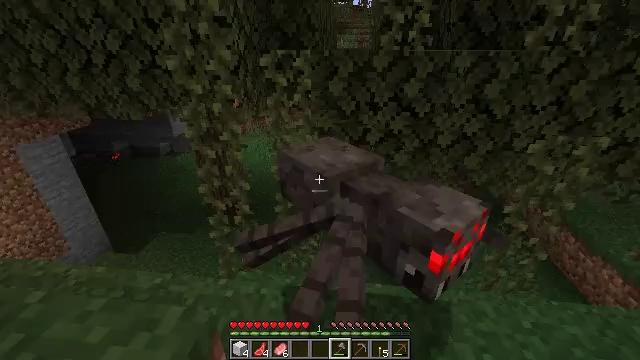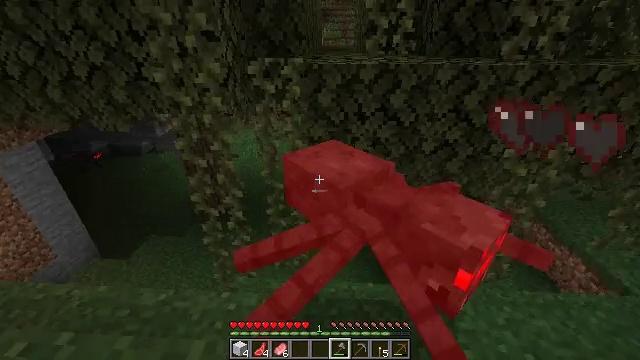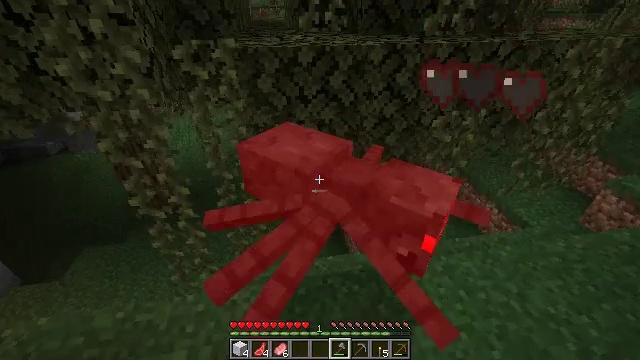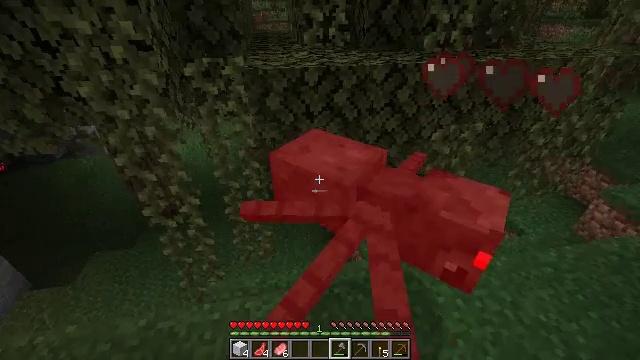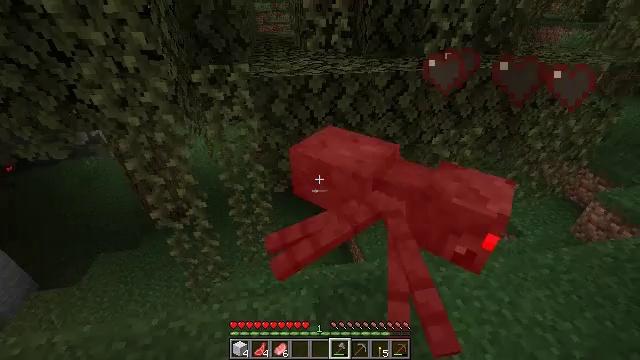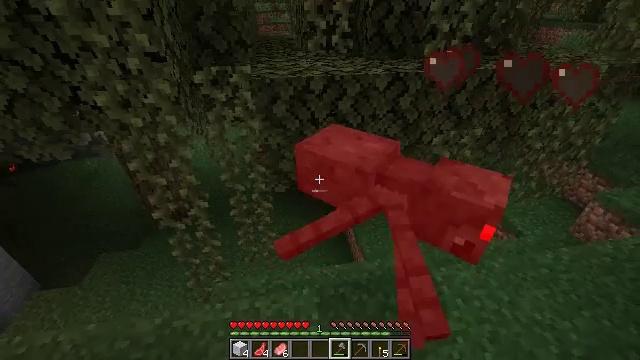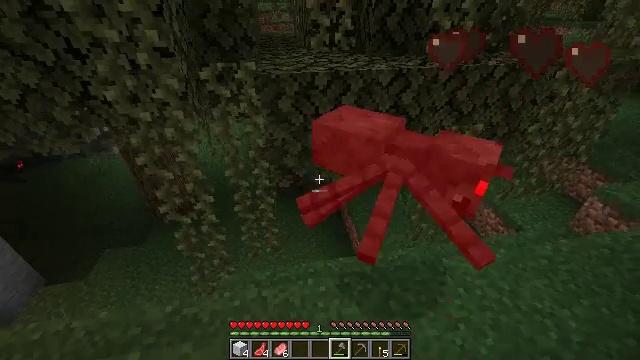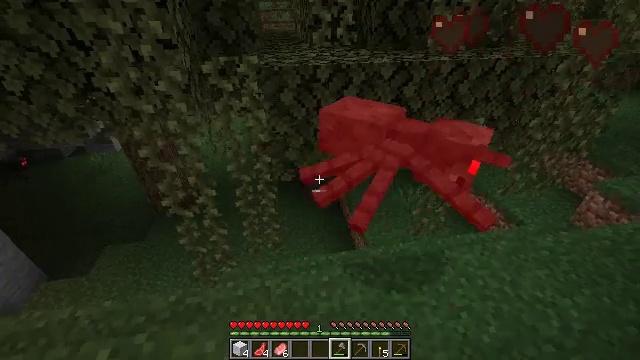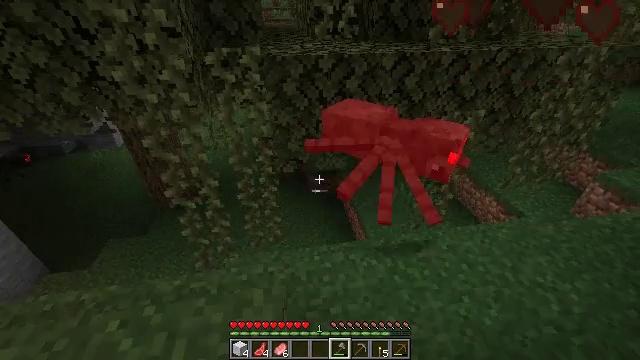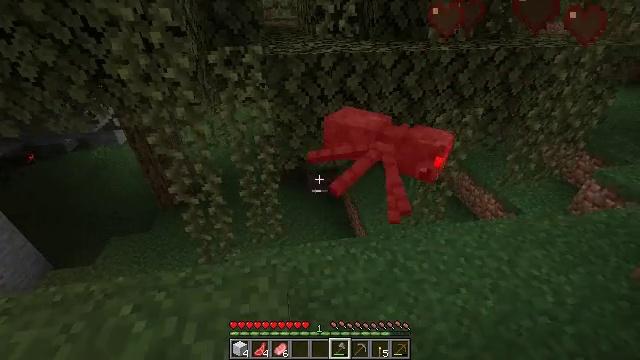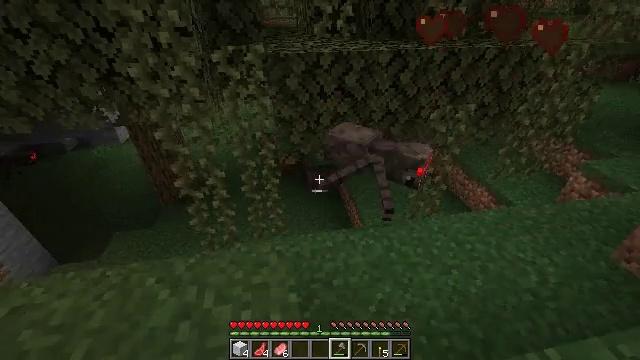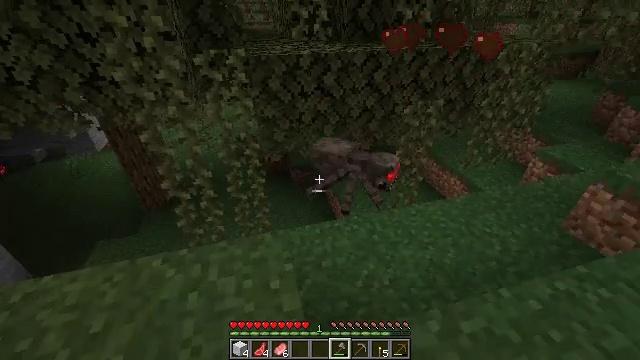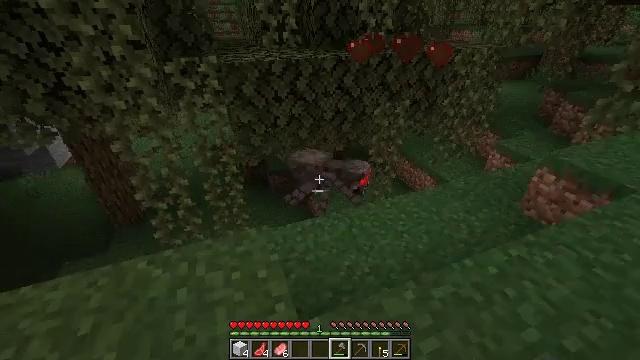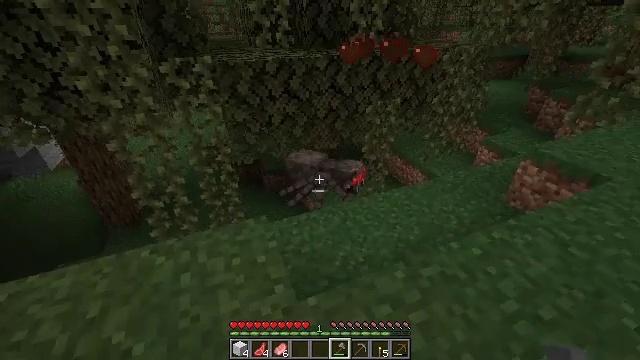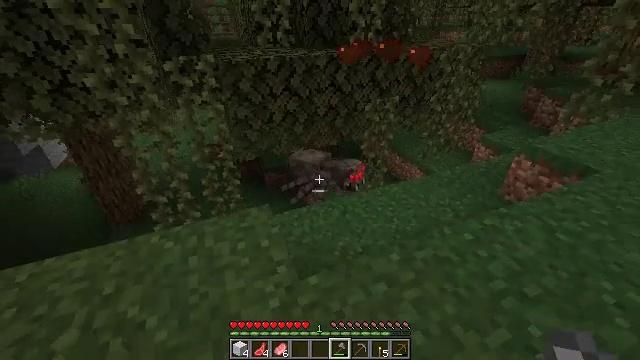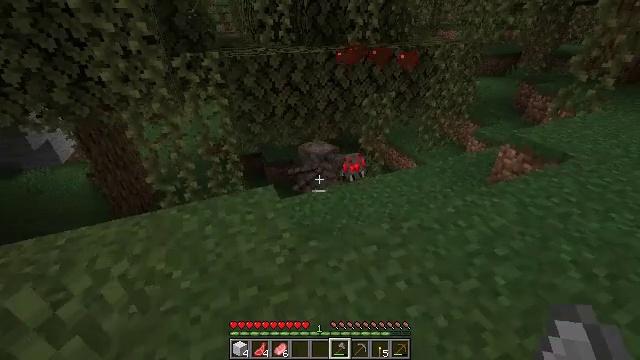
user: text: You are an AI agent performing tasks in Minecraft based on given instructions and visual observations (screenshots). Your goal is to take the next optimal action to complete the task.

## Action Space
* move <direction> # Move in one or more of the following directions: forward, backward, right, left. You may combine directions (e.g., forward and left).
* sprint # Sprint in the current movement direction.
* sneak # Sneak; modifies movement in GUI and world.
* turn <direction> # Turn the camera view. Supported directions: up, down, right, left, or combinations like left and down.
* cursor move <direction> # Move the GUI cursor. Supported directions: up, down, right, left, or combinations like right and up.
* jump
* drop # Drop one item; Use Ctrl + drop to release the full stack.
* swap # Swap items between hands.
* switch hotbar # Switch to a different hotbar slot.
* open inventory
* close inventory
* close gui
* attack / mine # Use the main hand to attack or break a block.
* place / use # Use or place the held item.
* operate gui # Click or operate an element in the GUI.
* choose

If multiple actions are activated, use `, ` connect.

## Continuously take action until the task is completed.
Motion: motion action
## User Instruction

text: Hunt a spider.
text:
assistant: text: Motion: move back, turn right and down, jump
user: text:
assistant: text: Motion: move back, turn right and down, jump
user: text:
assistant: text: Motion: move back
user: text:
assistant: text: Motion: move back
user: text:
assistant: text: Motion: move back
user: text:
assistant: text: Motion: move back
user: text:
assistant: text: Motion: move back
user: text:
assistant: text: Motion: move back
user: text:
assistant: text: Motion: move back
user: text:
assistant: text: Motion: move back
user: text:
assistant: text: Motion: move back, turn right
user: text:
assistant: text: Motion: move back, turn right and up
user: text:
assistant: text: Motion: move back, turn right
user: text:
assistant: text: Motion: move back
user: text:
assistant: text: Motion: move back
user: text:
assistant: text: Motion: move back and move right, turn left
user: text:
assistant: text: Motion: move back and move right
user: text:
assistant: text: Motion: move back, turn left
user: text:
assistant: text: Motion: move back
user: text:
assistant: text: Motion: move back
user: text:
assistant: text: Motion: no_op
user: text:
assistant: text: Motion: no_op
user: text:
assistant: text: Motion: no_op
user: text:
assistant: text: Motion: move forward
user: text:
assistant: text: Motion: move forward and move right
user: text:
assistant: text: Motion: move forward and move right
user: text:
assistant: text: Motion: move forward and move right
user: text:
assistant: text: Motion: move forward and move right, turn up
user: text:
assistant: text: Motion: move forward
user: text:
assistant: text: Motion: move forward